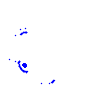
Particle: electron